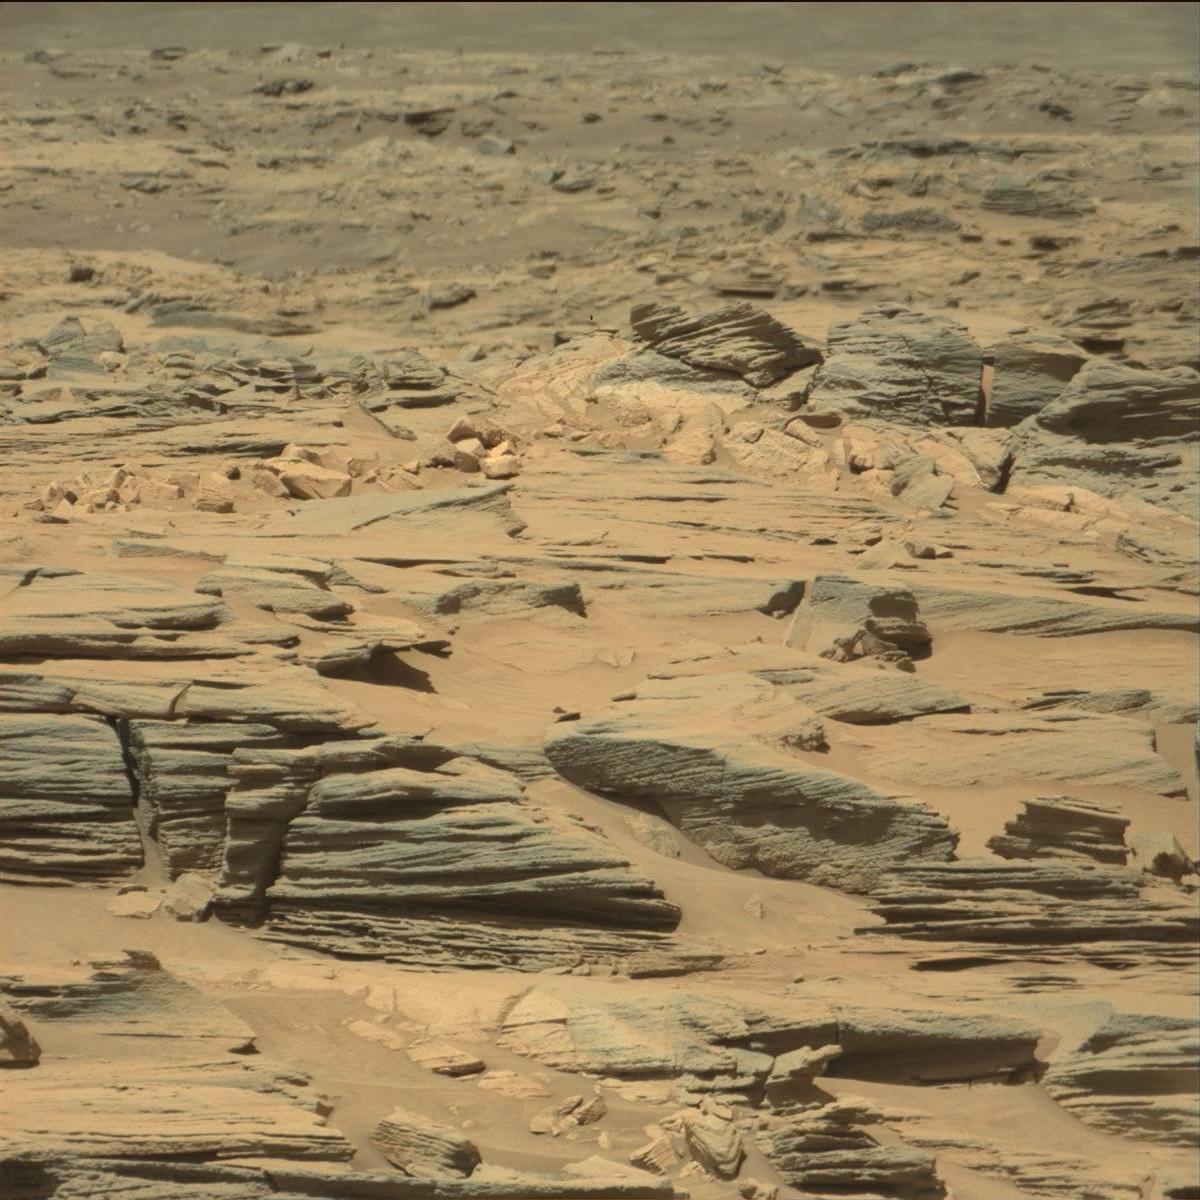
Terrain classes present: Bedrock, Sand / Soil